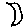
Label: moon